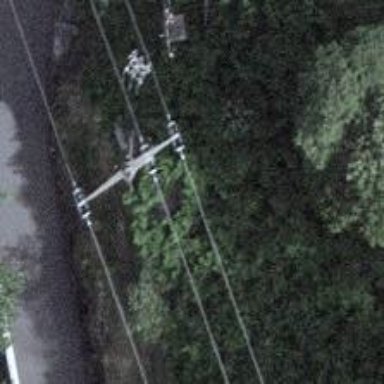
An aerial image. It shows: Minor power line.